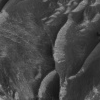
Atmospheric dust classification: not_dusty